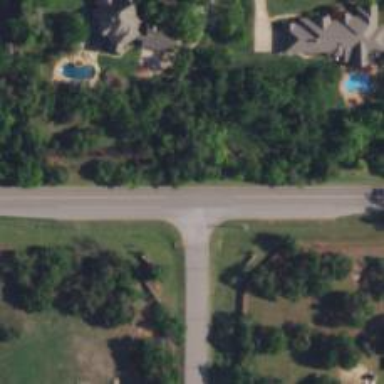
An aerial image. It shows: Tertiary road.